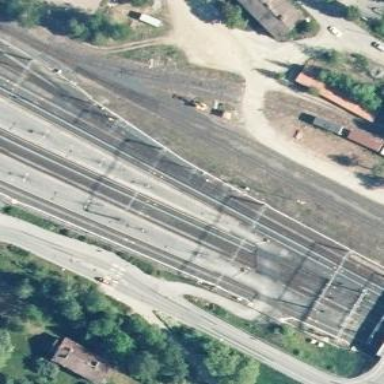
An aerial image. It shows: Railway with continuous electrified contact lines.